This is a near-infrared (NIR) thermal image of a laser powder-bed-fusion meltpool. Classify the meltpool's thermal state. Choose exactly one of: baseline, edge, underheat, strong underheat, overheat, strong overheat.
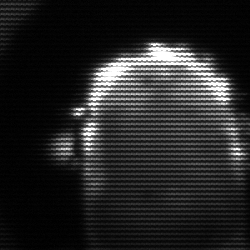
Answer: baseline